Question: Often sites will style links that keep the user in a site differently to those that leave the site. For example:

In the above the "web address" link directs the user to the Wikipedia page on Web Addresses, while the "stackoverflow.com" link directs the user to the site we know and love.
However, the wikipedia stylesheets include a '.external' class to add the external link icon.
I've dabbled with some of the CSS attribute selectors 'a[href='??']' but can't quite get it right, even when using just relative internal links.
Additionally, if we know the address of the current site, can it still be done?
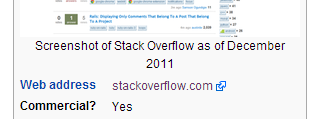
Answer: In addition to 's answer, I believe the following is the most accurate selector that works on today's browsers:
'''
a[href*='//']{
/* ... */
}
'''
This takes care of different protocols (think 'http://' vs 'https://').
Note that, for this to work, you must use relative URLs for all of your links. So 'http://example.com/stuff' will be treated as external even if your website is in the domain.